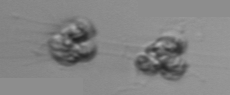
Label: Leptocylindrus_mediterraneus